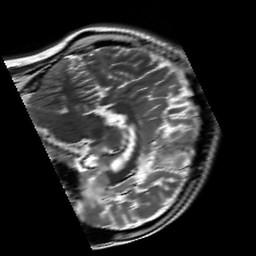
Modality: T2w
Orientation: sagittal
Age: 29
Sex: female
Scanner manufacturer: siemens
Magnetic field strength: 3 T
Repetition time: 7 s
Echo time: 0.09 s